Question: In rails is there any simple way to implement select or create from view.
Eg:
'''
Product has_many(or has_one) Tags.
'''
While creating new Product I can select existing 'tags' or create new one.
This can be done by using JavaScript and other ways are there.. But all will take more time and effort.
Please share if you know other simple way...
Edit:
Something like this.

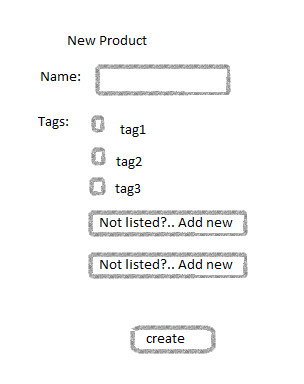
Answer: But imagine you have 100 tags or more ! your page will look bad with 100 checkbox or more..., one elegant way to do this is by using a jQuery plugin called 'jQuery Tokeninput' i use it in my project and it's very helpful for what do you want, you can find the plugin <URL>
This is a screencast on how to use it : <URL>
and this is the revised version : <URL>
check also this blog post about the same plugin if you want too <URL>
cheer